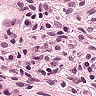
Metastatic tissue present: no